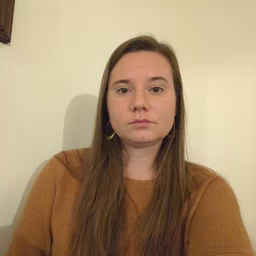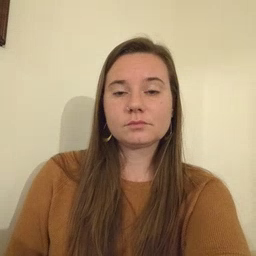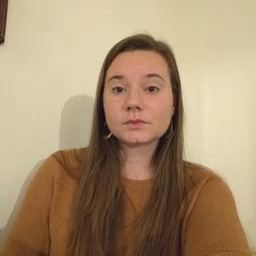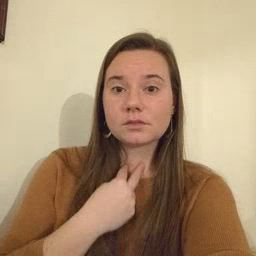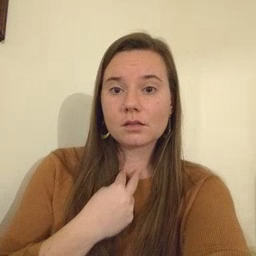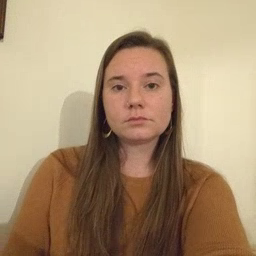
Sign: stuck